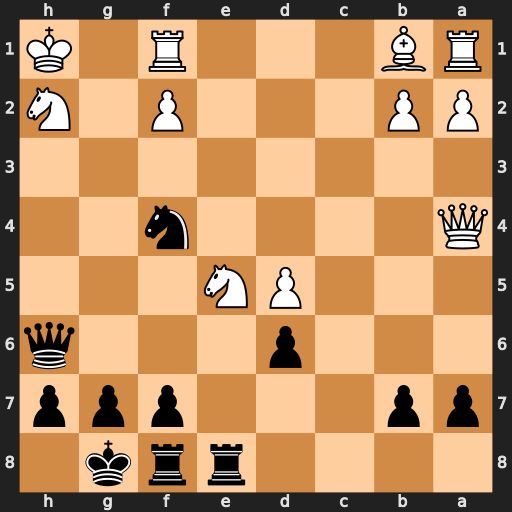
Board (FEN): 4rrk1/pp3ppp/3p3q/3PN3/Q4n2/8/PP3P1N/RB3R1K
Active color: b
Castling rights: -
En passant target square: -
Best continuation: Rxe5